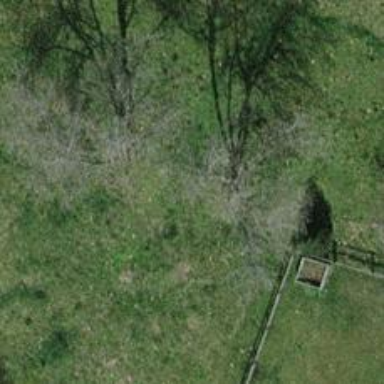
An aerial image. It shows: Deciduous broadleaved tree in garden.